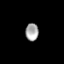
Tissue: prostate
Cell type: T cells
Senescence score: 0.7545
Nuclear area (px): 221
Mean DAPI intensity: 167.443